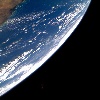
Label: water